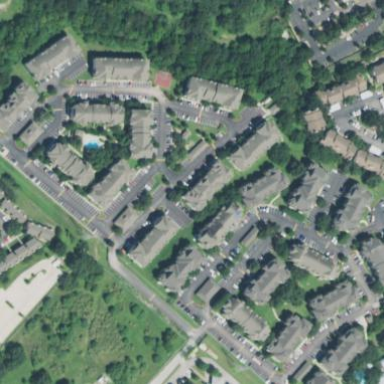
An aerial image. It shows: Residential area with apartments.